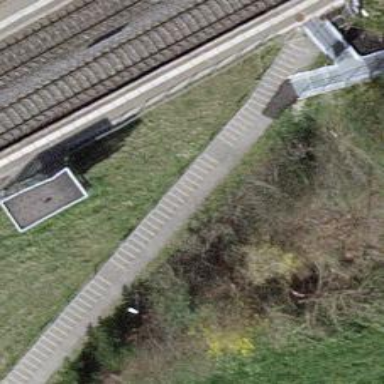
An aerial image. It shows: Set of concrete steps.